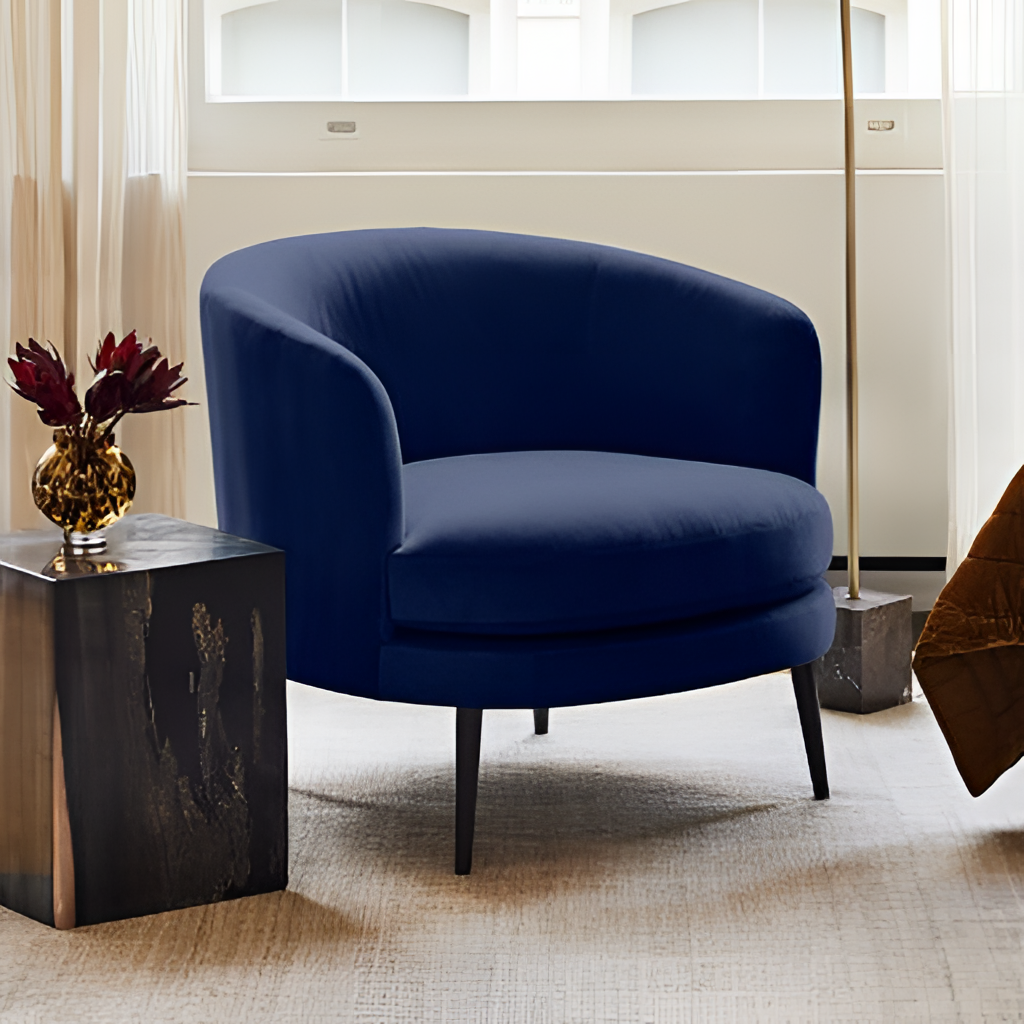
fabric chair, living room, contemporary, fabric flooring, with fine weave pattern, cream fabric wallpaper, with solid pattern